Sex: F
Age: 65
Scanner: Avanto
Primary tumour origin: Gastrointestinal tract
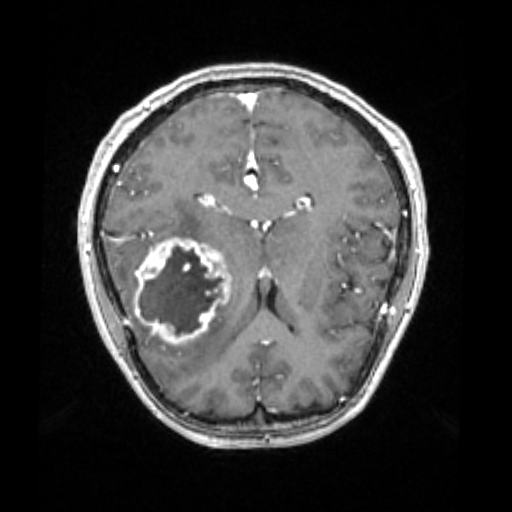
Segmented lesion volume (cc): 58.771
Number of lesion components: 1